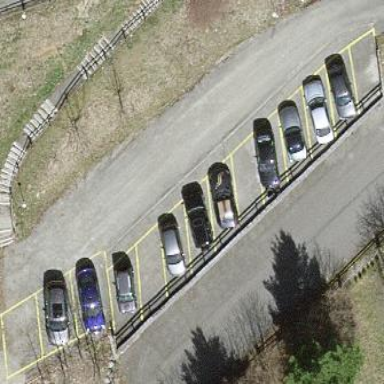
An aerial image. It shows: Parking area.